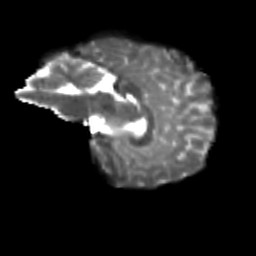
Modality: T2w
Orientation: sagittal
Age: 11
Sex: male
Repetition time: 9.4 s
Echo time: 0.089 s